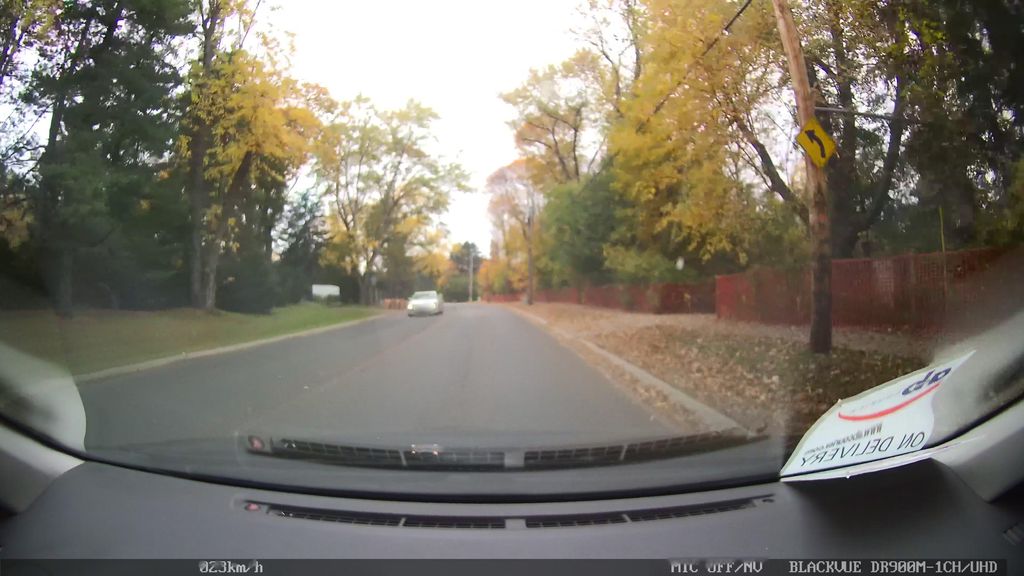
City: toronto